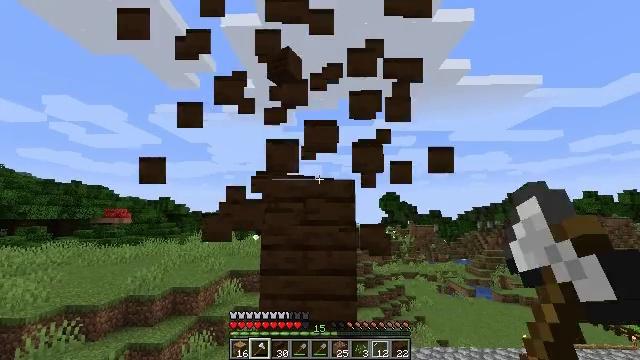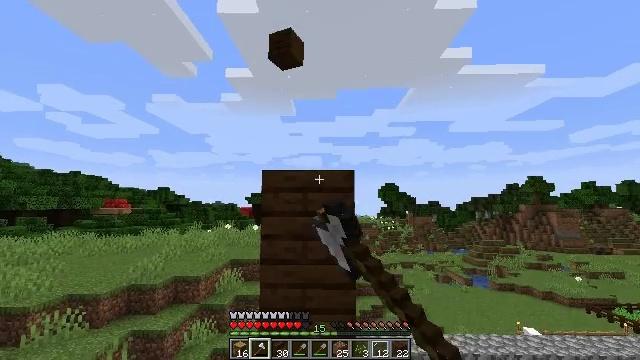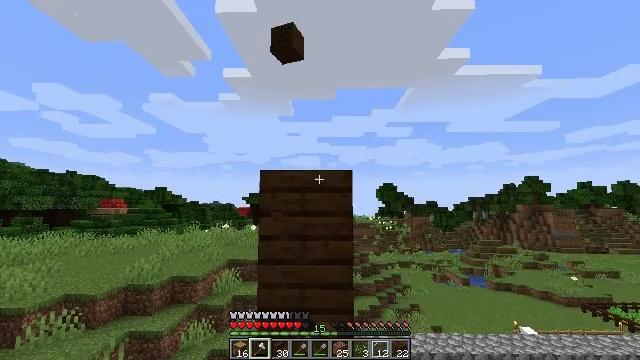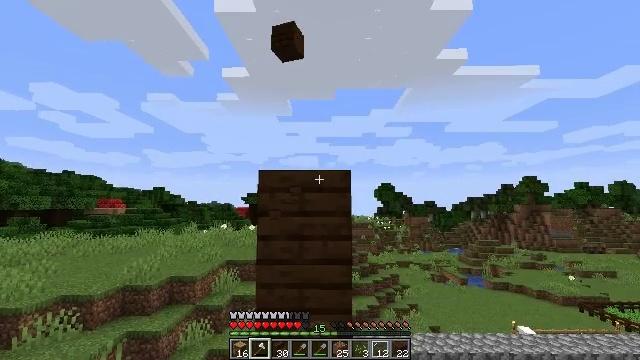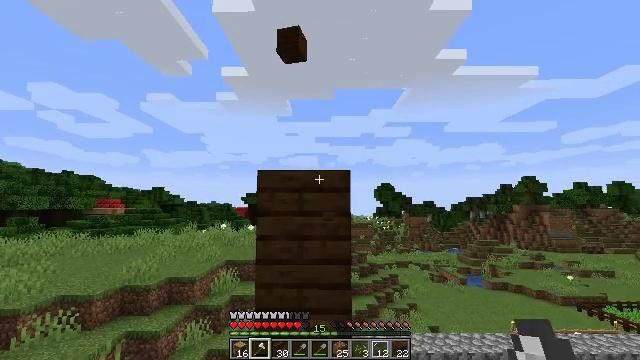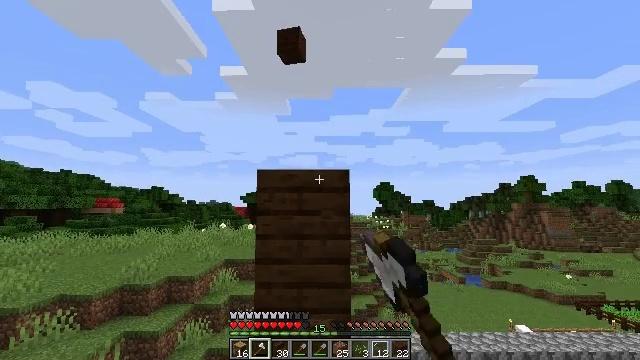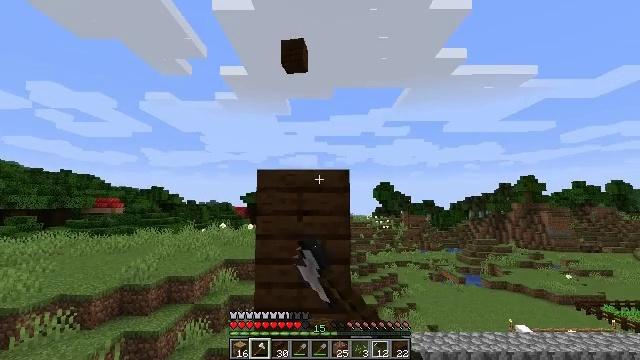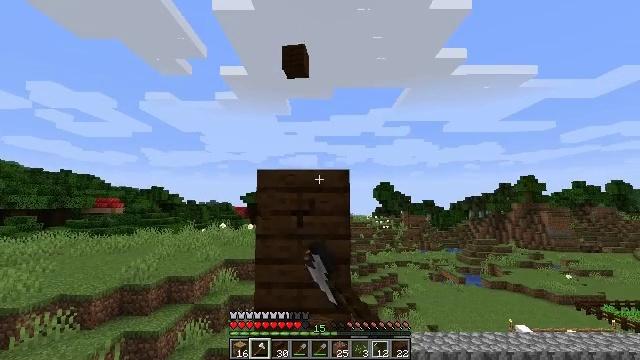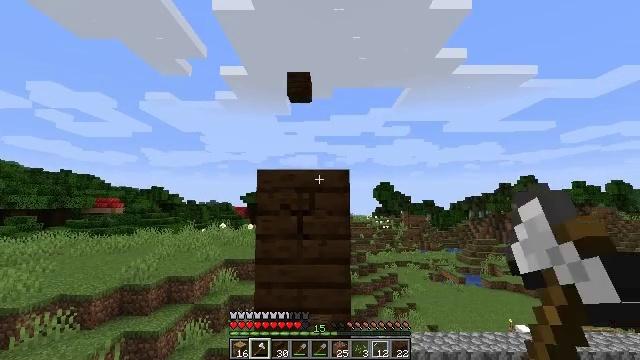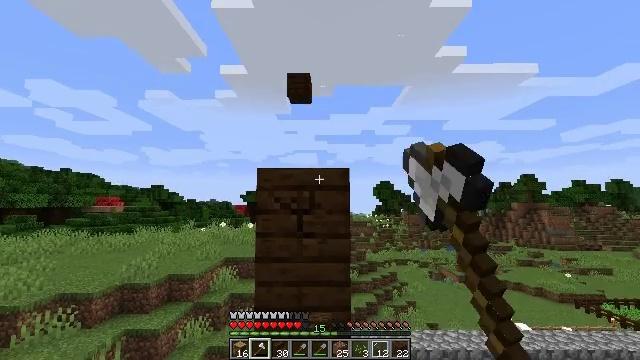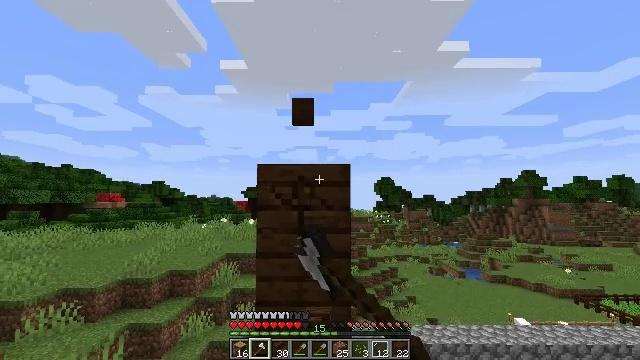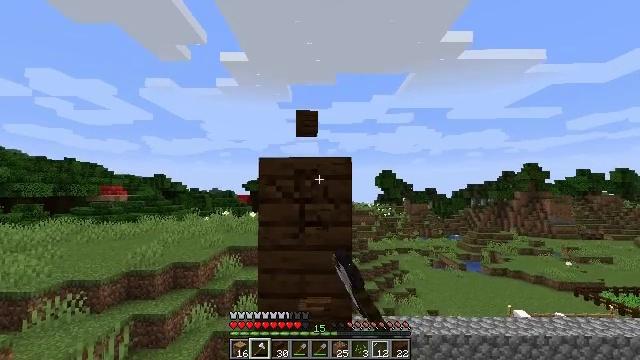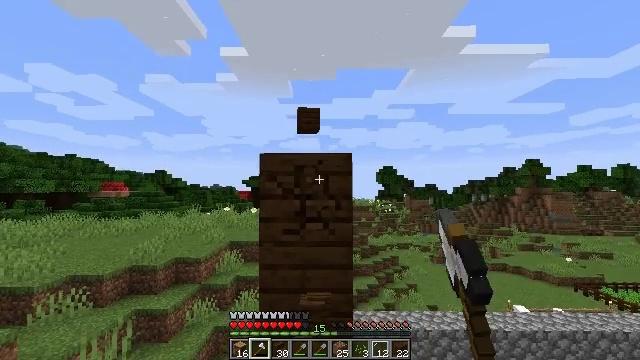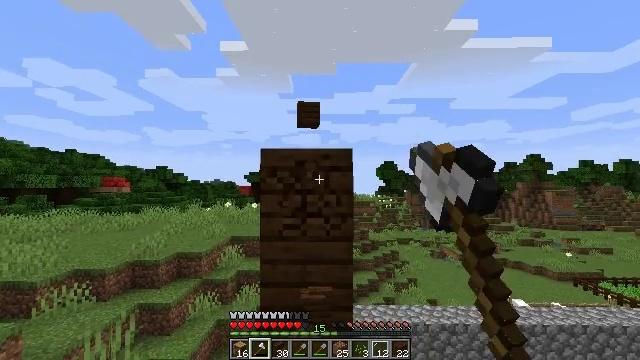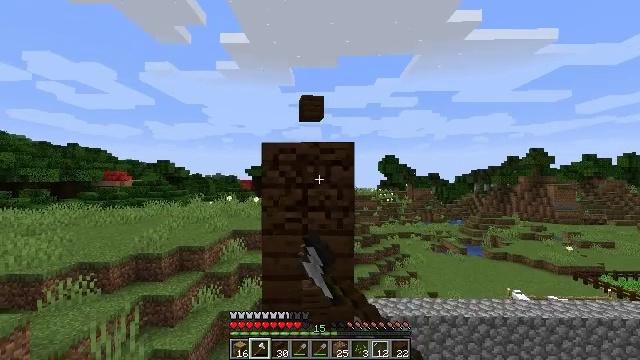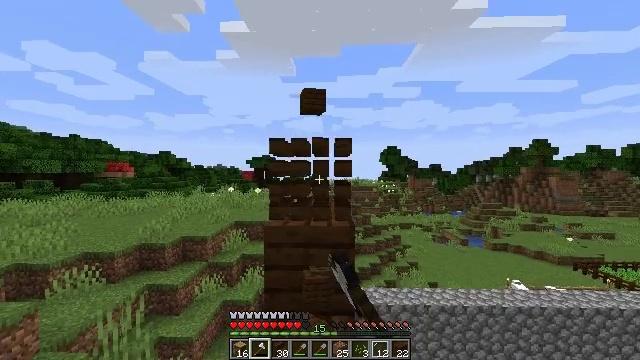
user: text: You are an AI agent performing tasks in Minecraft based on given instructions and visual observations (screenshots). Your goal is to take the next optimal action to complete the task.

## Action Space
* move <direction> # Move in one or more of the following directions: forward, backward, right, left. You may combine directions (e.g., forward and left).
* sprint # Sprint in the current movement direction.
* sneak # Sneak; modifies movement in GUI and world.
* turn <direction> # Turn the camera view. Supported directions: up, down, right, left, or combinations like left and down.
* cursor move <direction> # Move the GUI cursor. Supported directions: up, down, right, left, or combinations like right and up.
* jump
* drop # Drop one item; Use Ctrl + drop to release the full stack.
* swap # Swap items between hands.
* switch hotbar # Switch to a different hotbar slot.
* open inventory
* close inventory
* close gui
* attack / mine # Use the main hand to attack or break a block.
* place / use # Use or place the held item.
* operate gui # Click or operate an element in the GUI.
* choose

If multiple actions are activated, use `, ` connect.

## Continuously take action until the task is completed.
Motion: motion action
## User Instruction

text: Gather some dark oak planks.
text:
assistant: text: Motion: turn down
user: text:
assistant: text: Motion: attack / mine
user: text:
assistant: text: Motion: attack / mine
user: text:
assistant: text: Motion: attack / mine
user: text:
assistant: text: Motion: attack / mine
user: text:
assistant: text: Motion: attack / mine
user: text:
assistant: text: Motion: attack / mine
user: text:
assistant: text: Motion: attack / mine
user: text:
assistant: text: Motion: attack / mine
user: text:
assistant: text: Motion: attack / mine
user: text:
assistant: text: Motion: turn down, attack / mine
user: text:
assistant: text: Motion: attack / mine
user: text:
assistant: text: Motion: turn down, attack / mine
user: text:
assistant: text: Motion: turn down, attack / mine
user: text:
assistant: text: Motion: turn down, attack / mine
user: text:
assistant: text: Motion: turn down, attack / mine
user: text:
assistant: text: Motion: turn down, attack / mine
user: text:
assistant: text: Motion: turn down
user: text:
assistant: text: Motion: attack / mine
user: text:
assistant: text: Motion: attack / mine
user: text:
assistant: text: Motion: attack / mine
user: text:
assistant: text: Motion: attack / mine
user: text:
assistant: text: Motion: attack / mine
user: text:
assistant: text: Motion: attack / mine
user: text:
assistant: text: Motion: attack / mine
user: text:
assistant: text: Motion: attack / mine
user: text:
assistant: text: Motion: attack / mine
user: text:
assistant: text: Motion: attack / mine
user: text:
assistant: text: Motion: attack / mine
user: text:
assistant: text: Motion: attack / mine